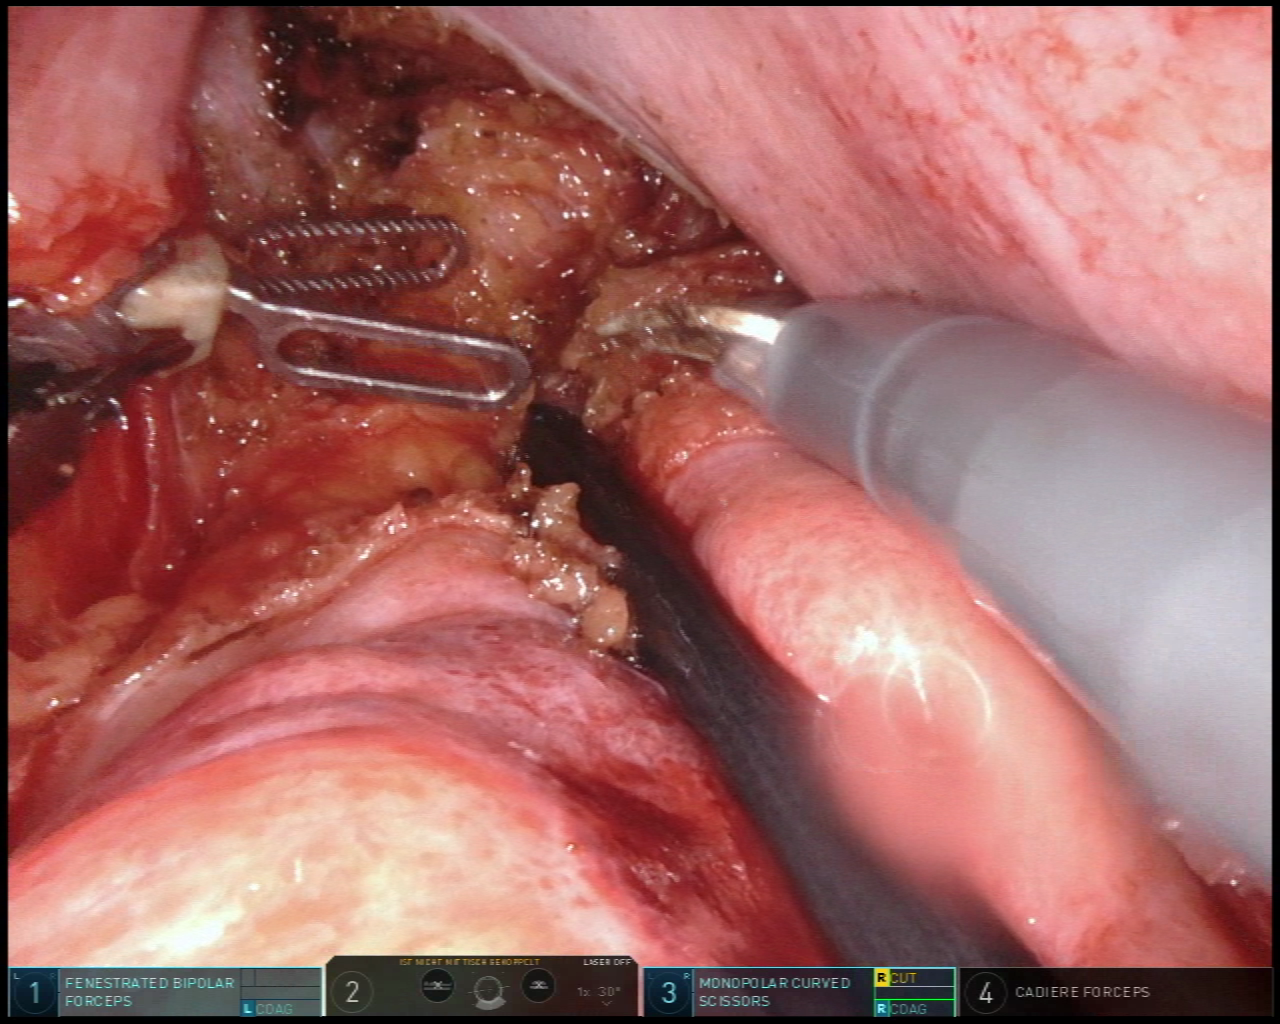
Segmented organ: vesicular_glands
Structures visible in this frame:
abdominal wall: no
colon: no
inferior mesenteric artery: no
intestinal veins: no
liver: no
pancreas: no
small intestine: no
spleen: no
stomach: no
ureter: no
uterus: no
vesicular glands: yes